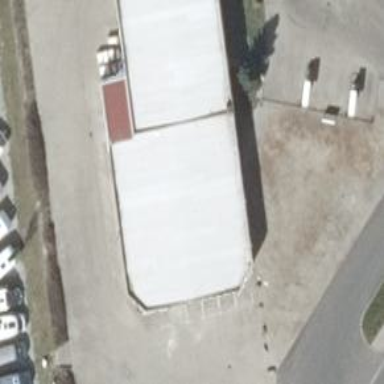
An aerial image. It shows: Car shop.